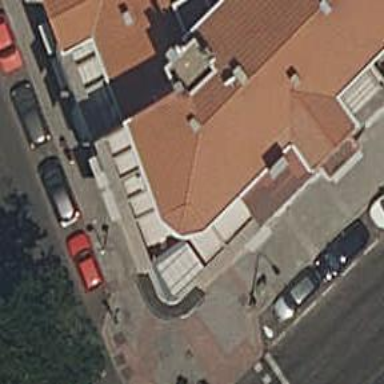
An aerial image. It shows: Fast food establishment.